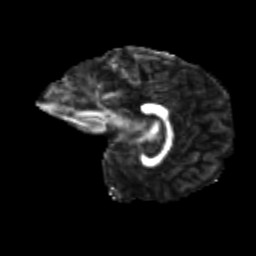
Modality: FA
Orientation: sagittal
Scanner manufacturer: siemens
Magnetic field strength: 3 T
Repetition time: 9.2 s
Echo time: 0.084 s